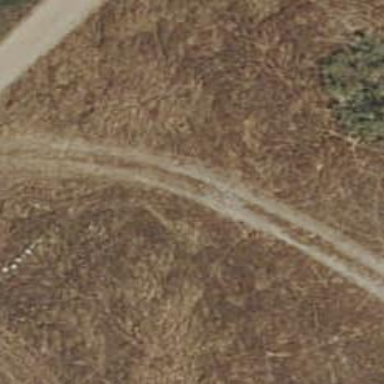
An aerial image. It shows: Path.